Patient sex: F
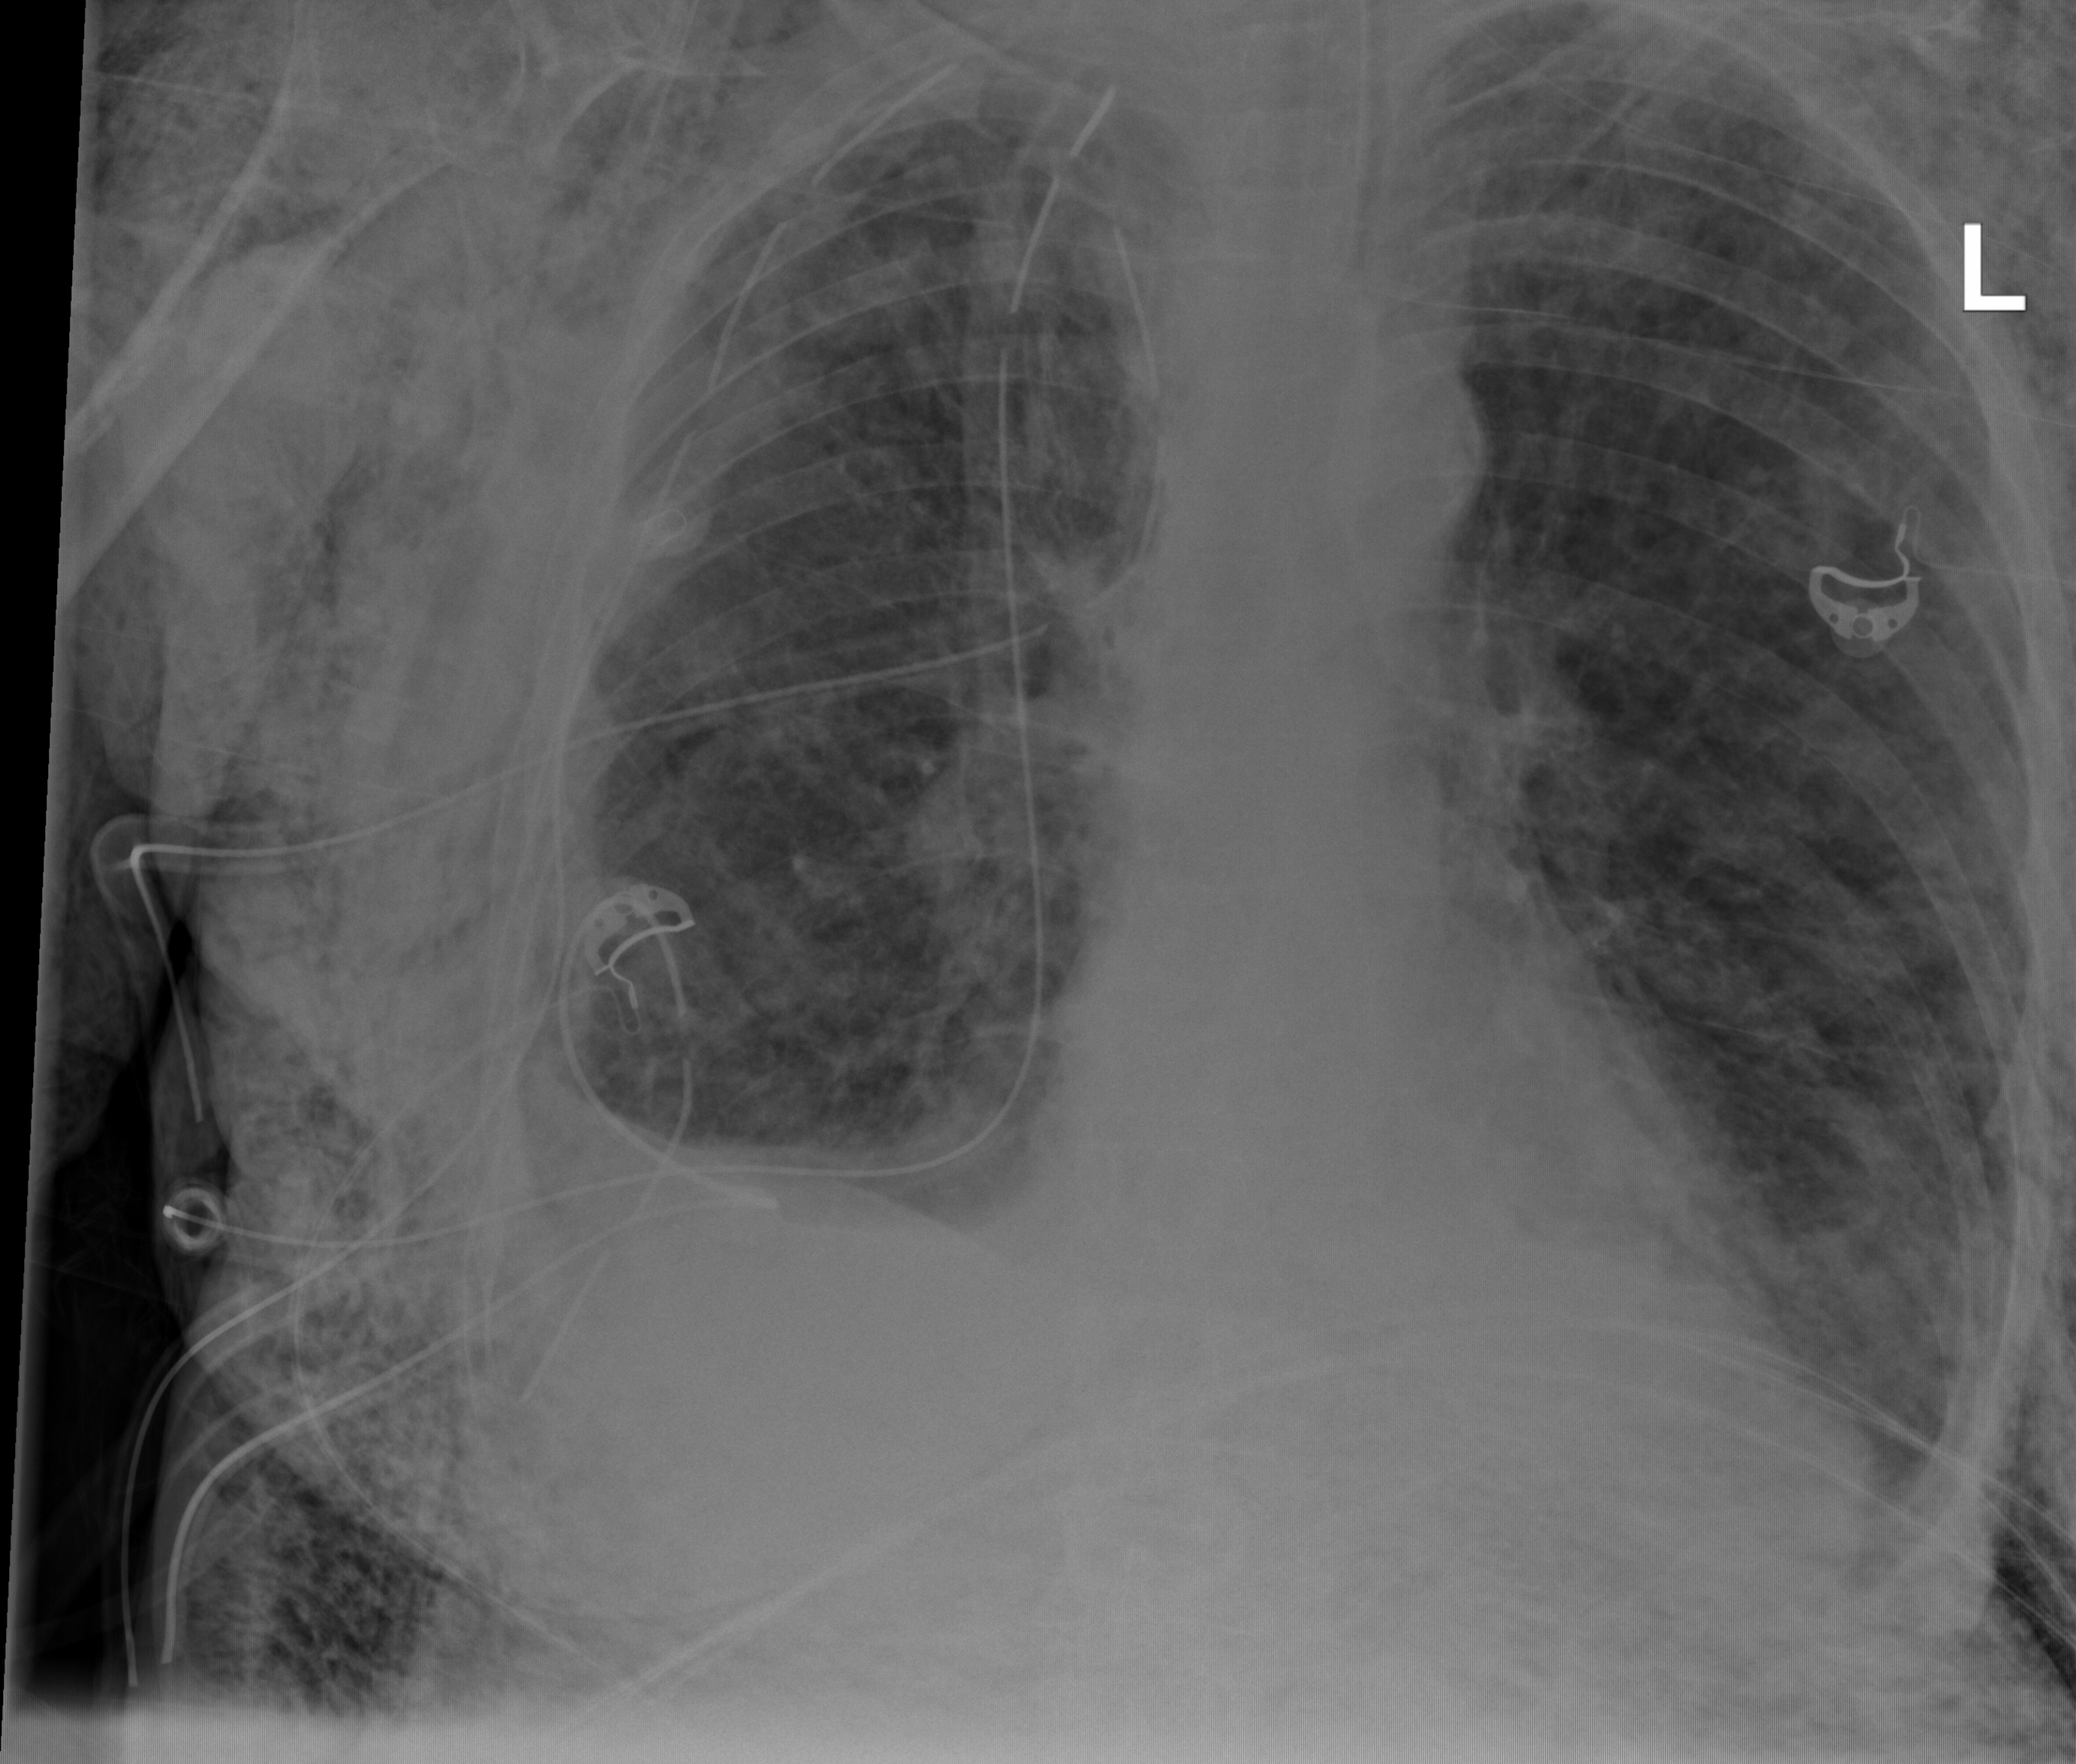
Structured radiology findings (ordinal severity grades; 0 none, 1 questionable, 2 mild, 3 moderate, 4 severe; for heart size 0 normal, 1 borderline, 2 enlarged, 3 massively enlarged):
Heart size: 0
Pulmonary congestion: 0
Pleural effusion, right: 2
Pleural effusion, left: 2
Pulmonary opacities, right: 0
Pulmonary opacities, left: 0
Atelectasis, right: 0
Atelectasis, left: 0